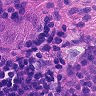
Metastatic tissue present: yes